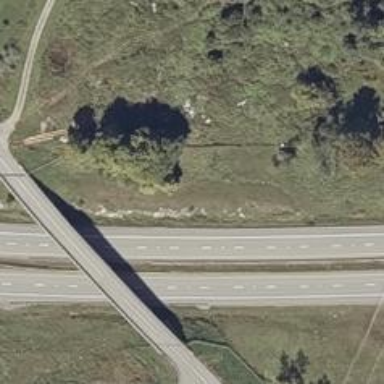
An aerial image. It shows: Motorway.